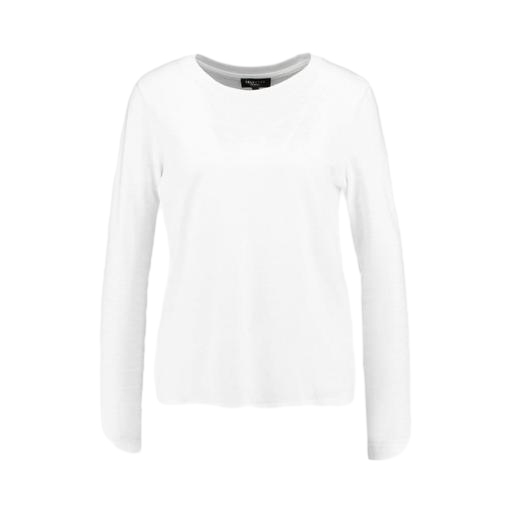
white women's long-sleeve t-shirt, white long sleeved t-shirt, white women's long-sleeve top, white background